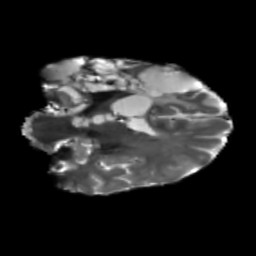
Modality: T2w
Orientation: coronal
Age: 46
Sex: male
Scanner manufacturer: siemens
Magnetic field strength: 3 T
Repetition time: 5.25 s
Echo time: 0.08 s